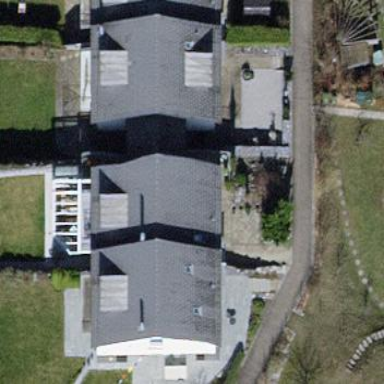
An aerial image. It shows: Building with tile roof.